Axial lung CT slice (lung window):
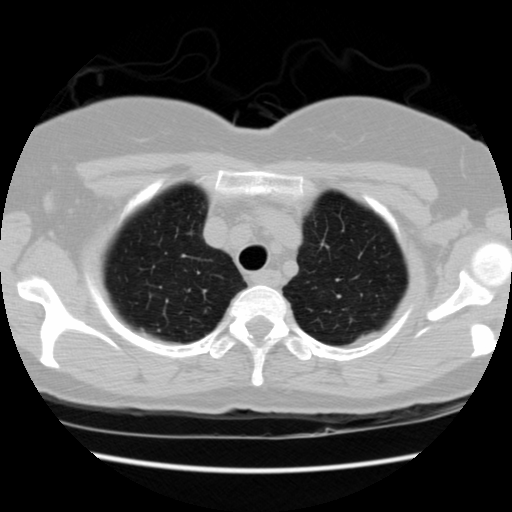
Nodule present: no